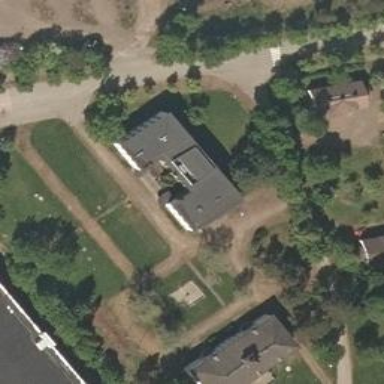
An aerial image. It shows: Office building.